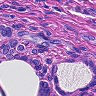
Metastatic tissue present: yes